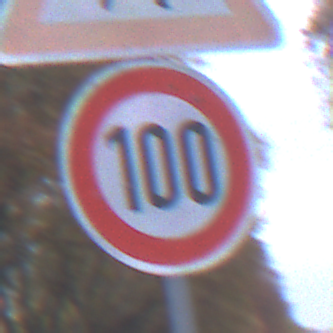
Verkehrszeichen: Geschwindigkeit100
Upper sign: FussgaengerLinks
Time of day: SunriseSunset
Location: Outdoor (Urban)
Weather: PartlyCloudy
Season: NotSpecified
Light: Natural